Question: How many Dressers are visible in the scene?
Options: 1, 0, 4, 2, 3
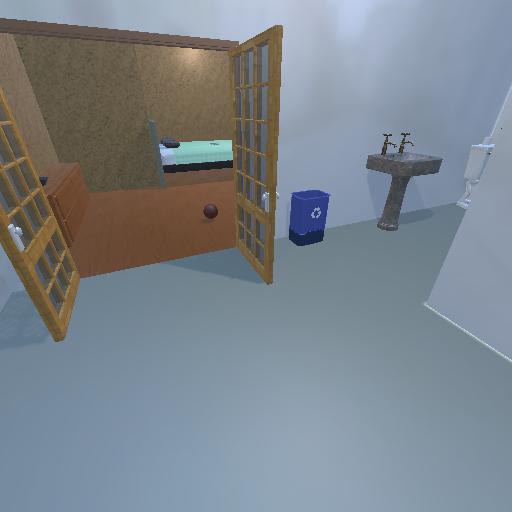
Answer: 1